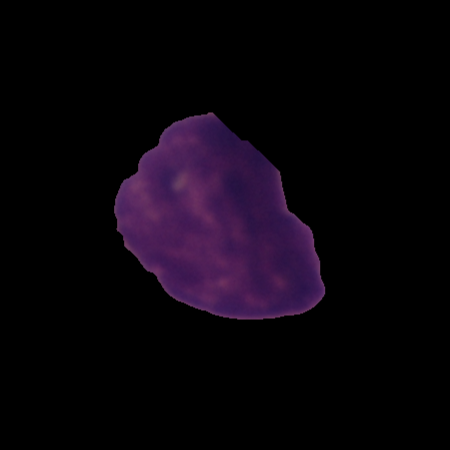
Label: cancer